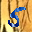
Label: 5